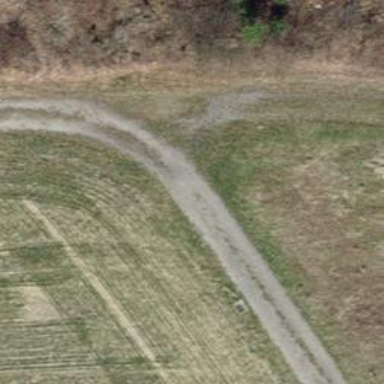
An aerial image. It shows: Track with grade 3 pebblestone surface.